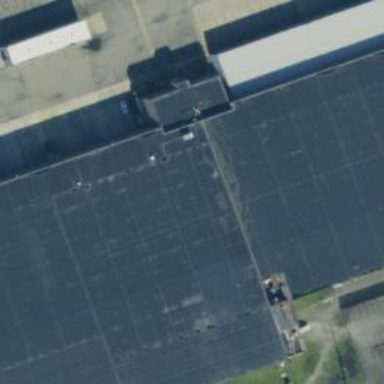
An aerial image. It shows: Warehouse building.